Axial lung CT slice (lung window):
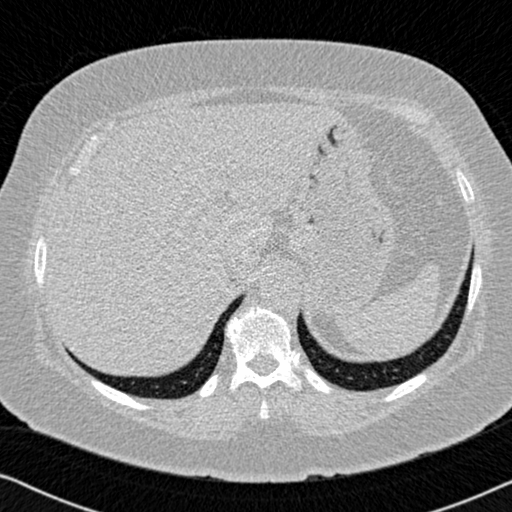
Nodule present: no